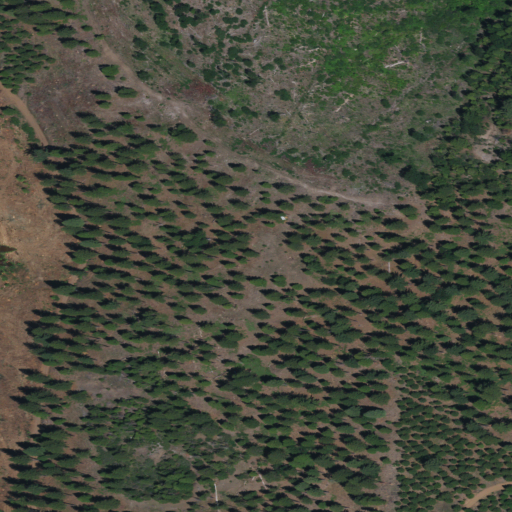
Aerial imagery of ridge(s) in California named Iron Mountain Ridge containing shrub, evergreen forest, and grassland